Interaction volume radius: 5 \u00c5
Interaction volume height: 10 \u00c5
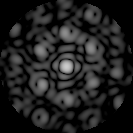
Disorder parameter: 0.5044